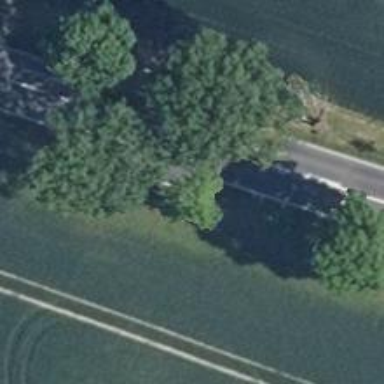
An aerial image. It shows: Row of trees in natural setting.